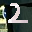
Label: 2